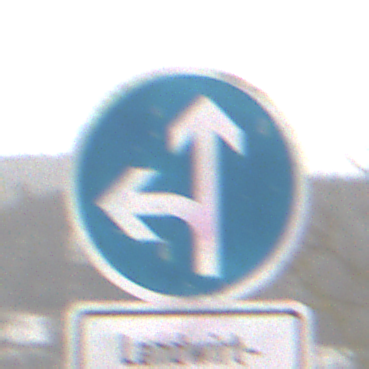
Verkehrszeichen: VorgeschriebeneFahrtrichtungGeradeausOderLinks
Zusatzzeichen unten: BesondereFahrzeugeUndTransportgueter6
Umgebung: Outdoor, Nature
Tageszeit: Midday
Wetter: Overcast
Licht: Natural
Jahreszeit: Winter
Kontrast: LowContrast